Question: I am using holocolorpicker lib. I would like to get color it and set it to a textview, but colorpicker returns an invalid color(the return color is different with my color). ex :

my text on textview (masoud) has a different color with color circle !
'''
public class MainActivity extends ActionBarActivity implements OnColorChangedListener {
TextView txt ;
@Override
protected void onCreate(Bundle savedInstanceState) {
super.onCreate(savedInstanceState);
setContentView(R.layout.activity_main);
ColorPicker picker = (ColorPicker) findViewById(R.id.picker);
// SVBar svBar = (SVBar) findViewById(R.id.svbar);
OpacityBar opacityBar = (OpacityBar) findViewById(R.id.opacitybar);
SaturationBar saturationBar = (SaturationBar) findViewById(R.id.saturationbar);
ValueBar valueBar = (ValueBar) findViewById(R.id.valuebar);
// picker.addSVBar(svBar);
picker.addOpacityBar(opacityBar);
picker.addSaturationBar(saturationBar);
picker.addValueBar(valueBar);
//To get the color
picker.getColor();
//To set the old selected color u can do it like this
picker.setOldCenterColor(picker.getColor());
// adds listener to the colorpicker which is implemented
//in the activity
picker.setOnColorChangedListener(this);
//to turn of showing the old color
picker.setShowOldCenterColor(false);
//adding onChangeListeners to bars
// opacitybar.setOnOpacityChangeListener(new OnOpacityChangeListener)
// valuebar.setOnValueChangeListener(new OnValueChangeListener ...)
// saturationBar.setOnSaturationChangeListener(new OnSaturationChangeListener ...)
txt = (TextView)findViewById(R.id.txt);
}
@Override
public void onColorChanged(int color) {
// TODO Auto-generated method stub
final int c = color ;
new Handler().postDelayed(new Runnable() {
@Override
public void run() {
// TODO Auto-generated method stub
txt.setTextColor(Color.rgb(c, c, c));
}
}, 2000);
}
}
'''
my layout.xml :
'''
<LinearLayout xmlns:android="http://schemas.android.com/apk/res/android"
xmlns:tools="http://schemas.android.com/tools"
android:layout_width="match_parent"
android:layout_height="match_parent"
android:orientation="vertical"
tools:context="com.example.ex9_holocolorpicker.MainActivity" >
<com.larswerkman.holocolorpicker.ColorPicker
android:id="@+id/picker"
android:layout_width="wrap_content"
android:layout_height="wrap_content"/>
<com.larswerkman.holocolorpicker.OpacityBar
android:id="@+id/opacitybar"
android:layout_width="wrap_content"
android:layout_height="wrap_content"/>
<com.larswerkman.holocolorpicker.SaturationBar
android:id="@+id/saturationbar"
android:layout_width="wrap_content"
android:layout_height="wrap_content"/>
<com.larswerkman.holocolorpicker.ValueBar
android:id="@+id/valuebar"
android:layout_width="wrap_content"
android:layout_height="wrap_content"/>
<TextView
android:id="@+id/txt"
android:layout_width="fill_parent"
android:layout_height="wrap_content"
android:text="masoud"
/>
</LinearLayout>
'''
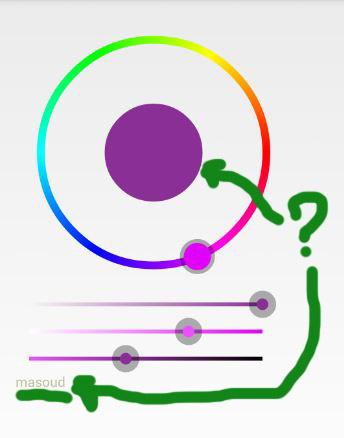
Answer: 'Color.rgb(c,c,c)'
means that you set 'c' as the value for RED GREEN and BLUE.
You could use 'Color.rgb(Color.red(c),Color.green(c),Color.blue(c));' for example :)
EDIT: more here <URL>
EDIT2: setTextColor(c) does it to :p
(thx to Vikram)